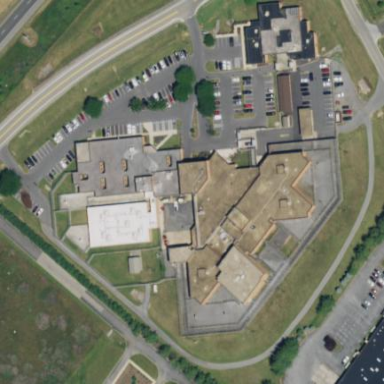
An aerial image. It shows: Prison.